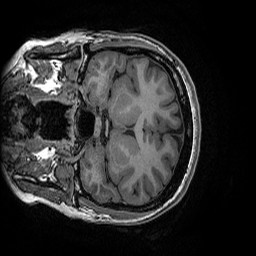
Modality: T1w
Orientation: coronal
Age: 24
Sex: female
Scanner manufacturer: ge
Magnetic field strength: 3 T
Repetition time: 0.008184 s
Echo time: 0.003192 s